A bearing vibration time series has been folded into this square grayscale image, one row per segment of consecutive samples. Classify the bearing condition as one of: normal, inner_race, outer_race, ball.
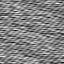
Answer: normal